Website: lowes
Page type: address-validator
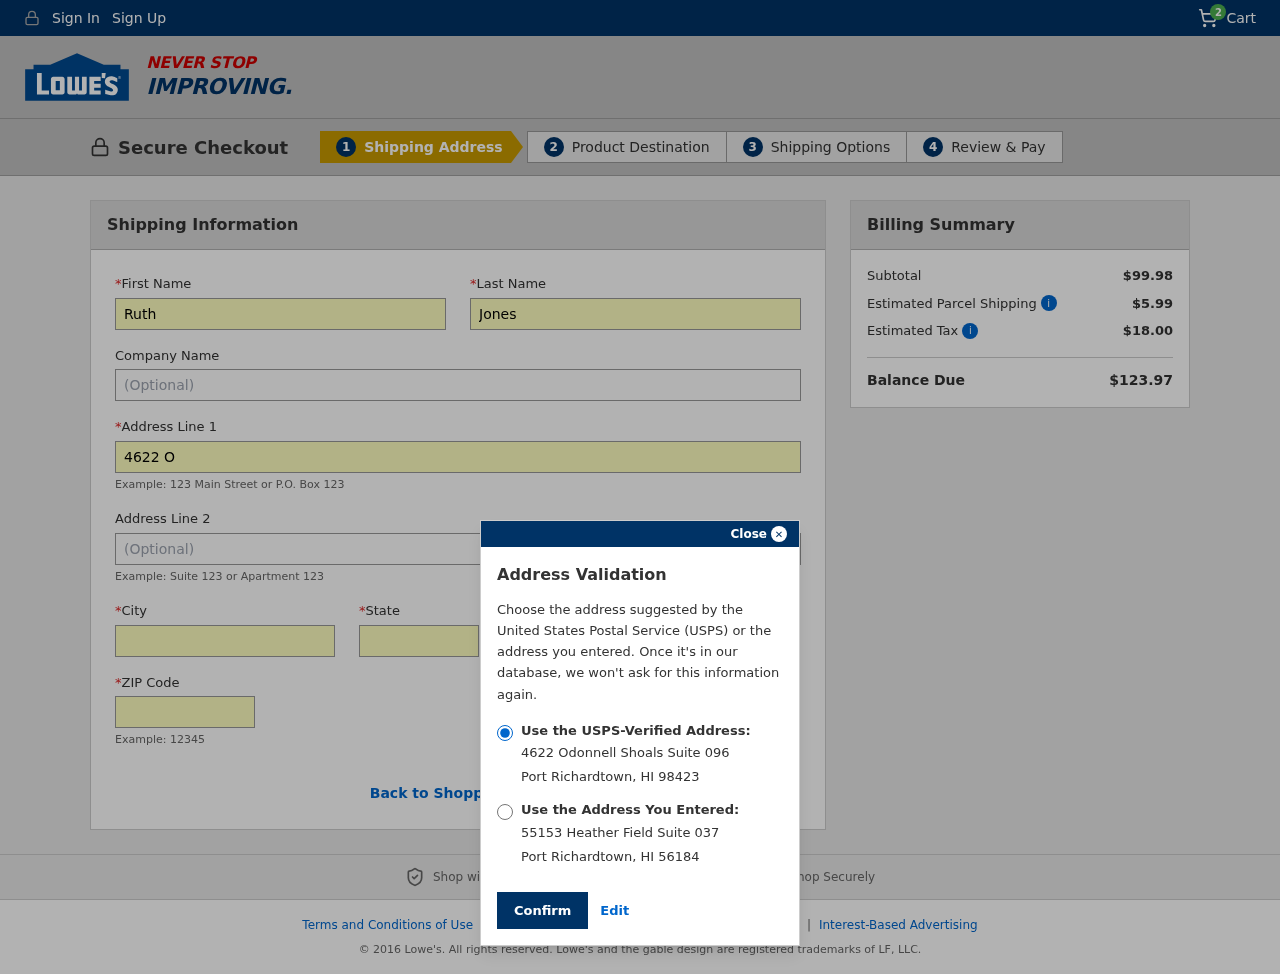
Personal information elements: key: PII_CITY
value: Port Richardtown
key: PII_FIRSTNAME
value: Ruth
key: PII_LASTNAME
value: Jones
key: PII_POSTCODE
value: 98423
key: PII_POSTCODE2
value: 56184
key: PII_STATE
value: Hawaii
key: PII_STATE_ABBR
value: HI
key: PII_STREET
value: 4622 Odonnell Shoals Suite 096
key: PII_STREET2
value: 55153 Heather Field Suite 037
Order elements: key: ORDER_NUM_ITEMS
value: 2
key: ORDER_SUBTOTAL
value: $99.98
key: ORDER_SHIPPING_COST
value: $5.99
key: ORDER_TAX
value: $18.00
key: ORDER_TOTAL
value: $123.97